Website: lowes
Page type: payment
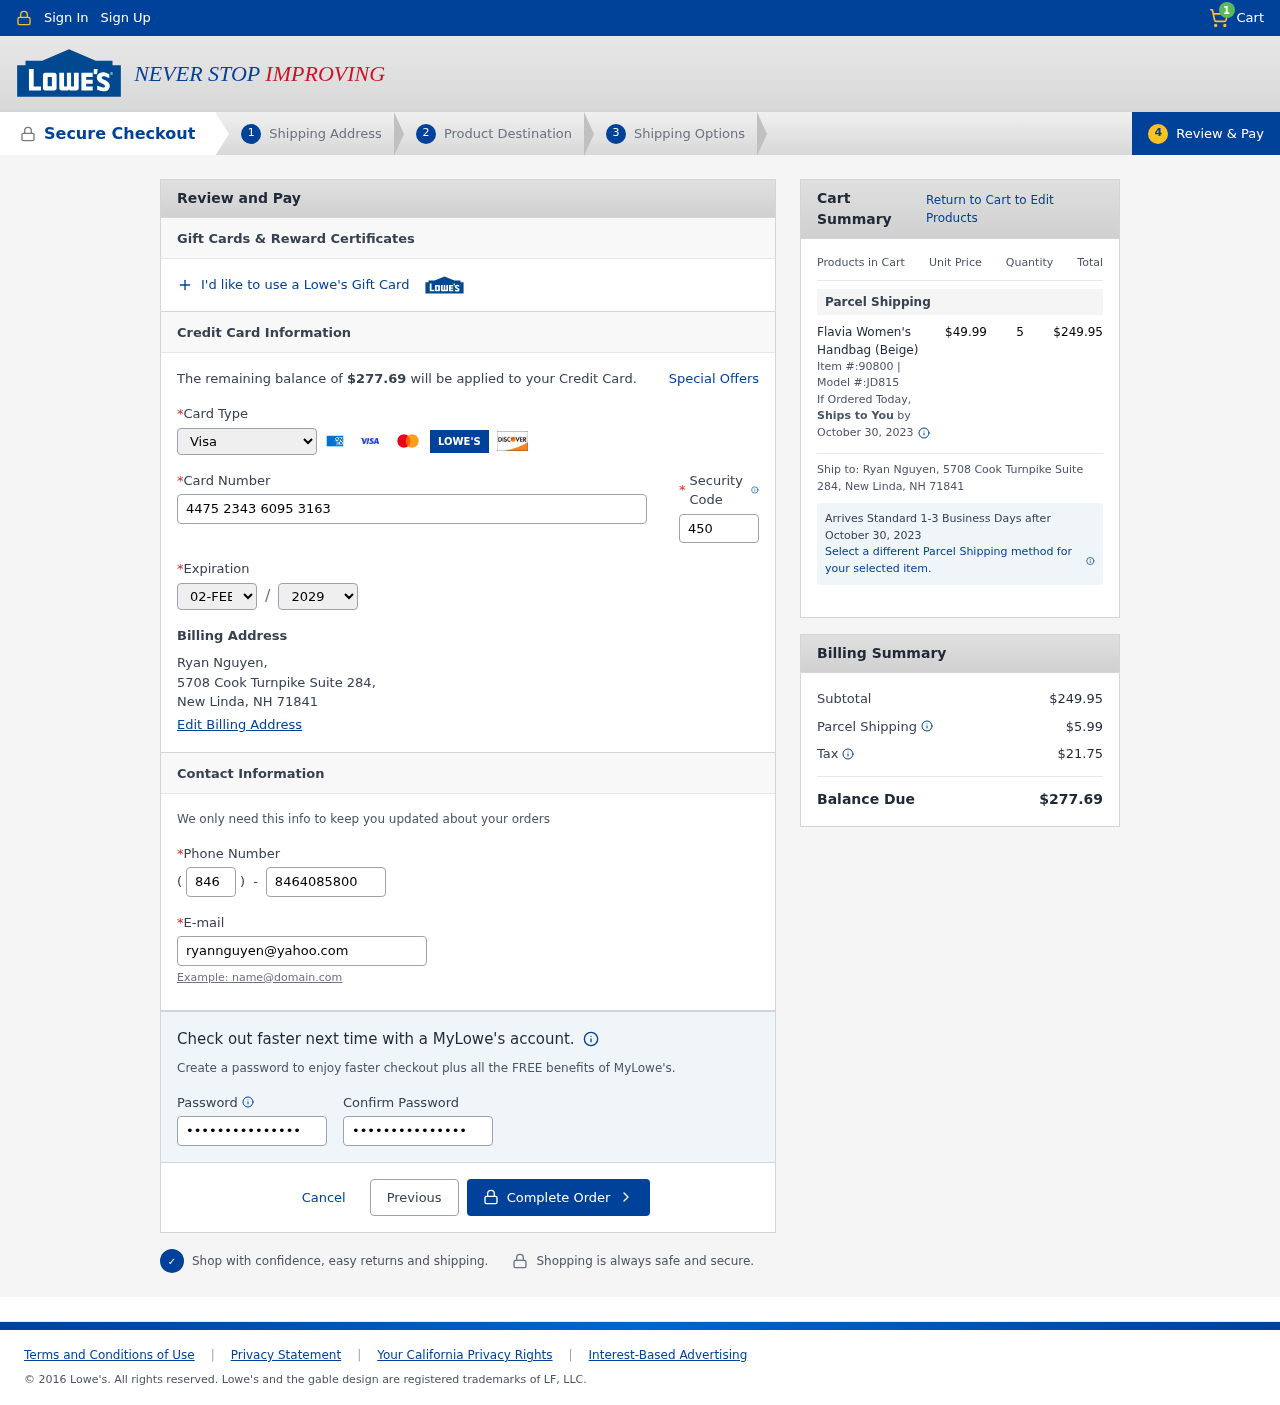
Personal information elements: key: PII_CARD_CVV
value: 450
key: PII_CARD_EXPIRY_MONTH
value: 02
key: PII_CARD_EXPIRY_YEAR
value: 29
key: PII_CARD_NUMBER
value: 4475 2343 6095 3163
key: PII_CARD_TYPE
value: Visa
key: PII_CITY_STATE_ZIP
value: New Linda, NH 71841
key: PII_EMAIL
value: ryannguyen@yahoo.com
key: PII_FULLNAME
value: Ryan Nguyen,
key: PII_PHONE
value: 8464085800
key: PII_PHONE_AREA
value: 846
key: PII_STREET
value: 5708 Cook Turnpike Suite 284
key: PII_STREET
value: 5708 Cook Turnpike Suite 284,
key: PII_FULLNAME2
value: Ryan Nguyen
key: PII_CITY
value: New Linda
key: PII_STATE_ABBR
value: NH
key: PII_POSTCODE
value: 71841
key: PII_POSTCODE_FULL
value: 71841
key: PII_CITY_STATE
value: New Linda, NH
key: PII_POSTCODE_NUMERIC
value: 71841
Product elements: key: PRODUCT1_NAME
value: Flavia Women's Handbag (Beige)
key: PRODUCT1_PRICE
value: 49.99
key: PRODUCT1_QUANTITY
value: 5
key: PRODUCT1_ITEM
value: Item #:90800
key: PRODUCT1_MODEL
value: Model #:JD815
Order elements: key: ORDER_NUM_ITEMS
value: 1
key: ORDER_TOTAL
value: $277.69
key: ORDER_SHIPPING_DATE
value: October 30, 2023
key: ORDER_SUBTOTAL
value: $249.95
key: ORDER_SHIPPING_DATE2
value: October 30, 2023
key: ORDER_SHIPPING_COST
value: $5.99
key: ORDER_TAX
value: $21.75